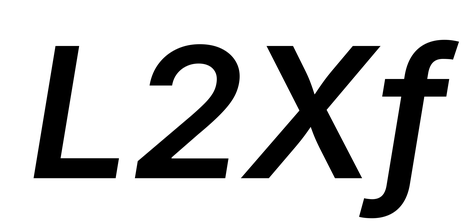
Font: Inter-Italic_SemiBold_Italic